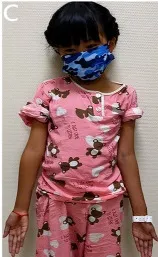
Appearance and function of 18-month after plate removal. (c) Appearance of upper extremity.
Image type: radiology (ct)